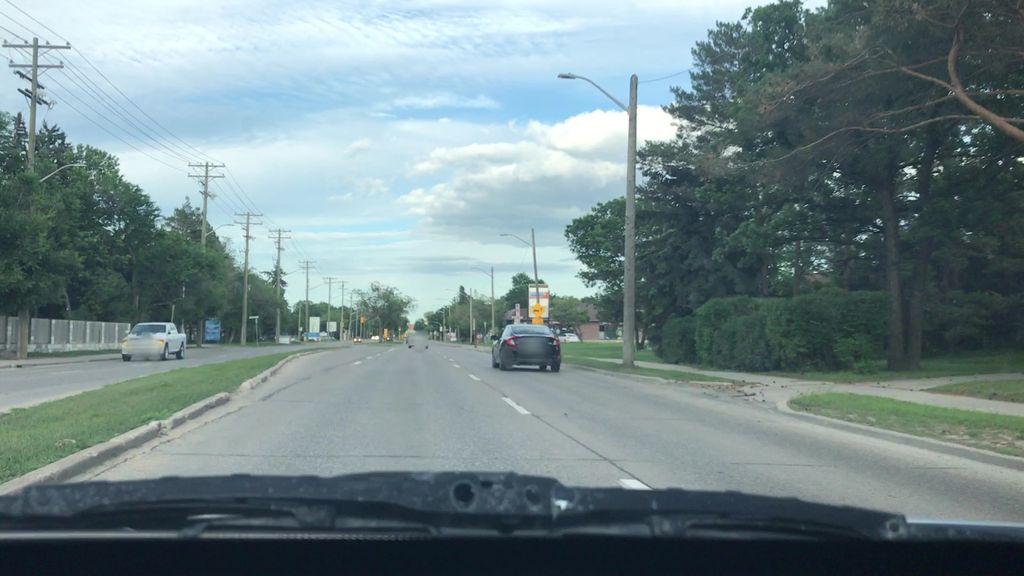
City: winnipeg